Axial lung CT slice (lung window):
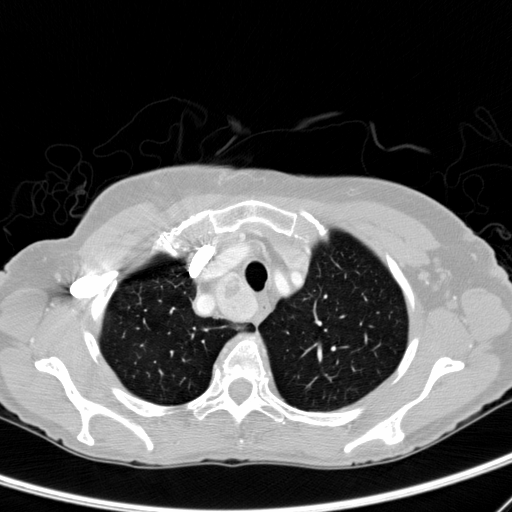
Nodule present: no